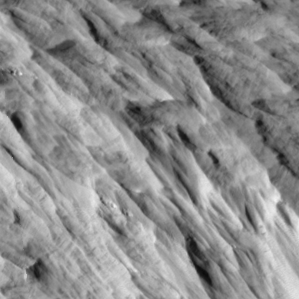
Label: non_frost